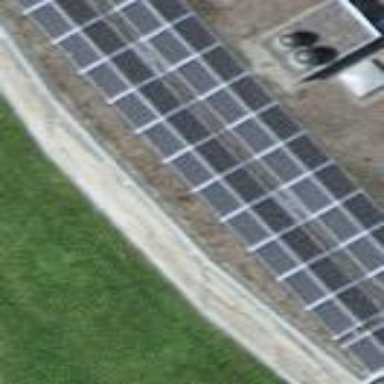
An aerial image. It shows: Solar power generator using photovoltaic panels.